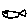
Label: fish